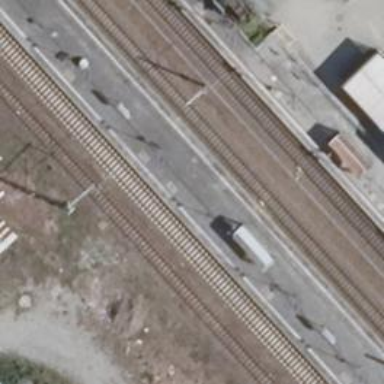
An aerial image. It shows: Railway station that also serves as public transport station.